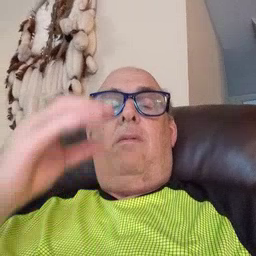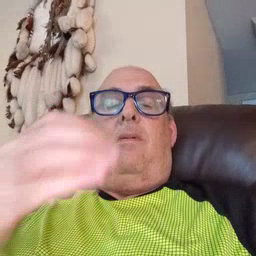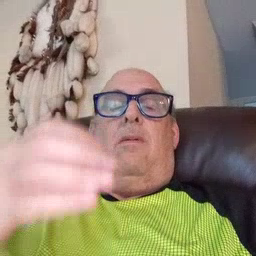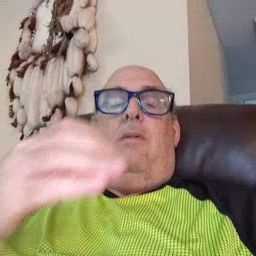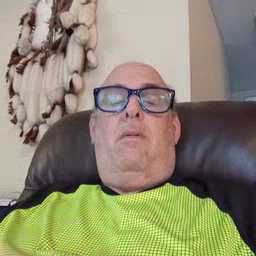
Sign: car